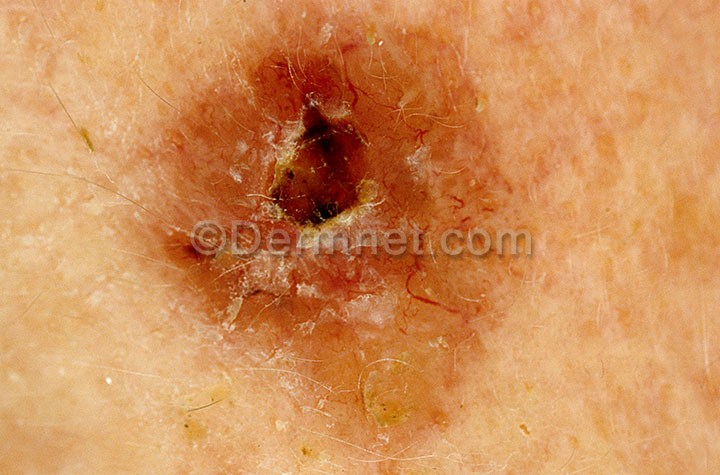
Disease: Actinic Keratosis Basal Cell Carcinoma and other Malignant Lesions